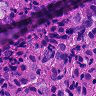
Metastatic tissue present: yes